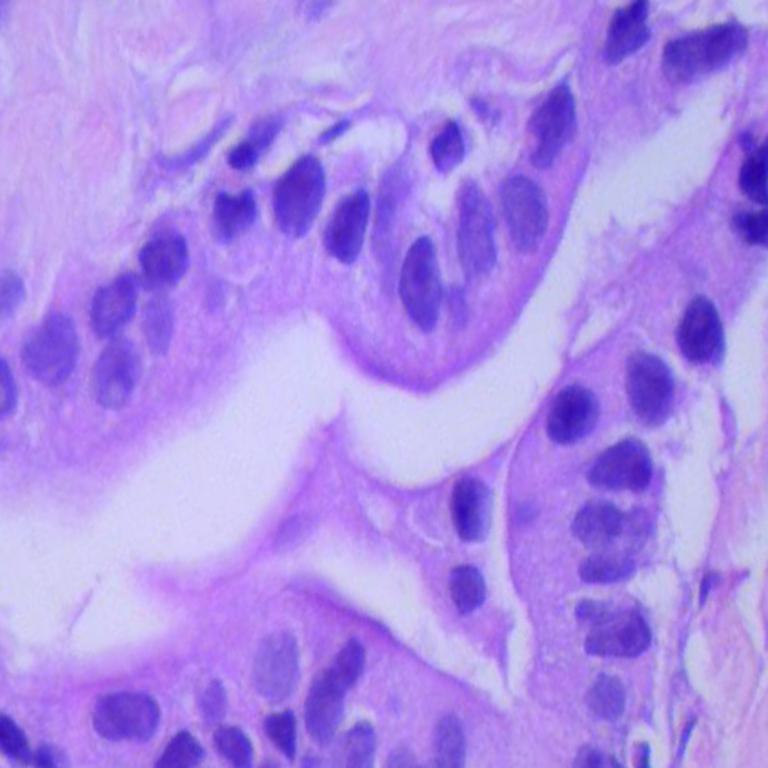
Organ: lung
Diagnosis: adenocarcinomas